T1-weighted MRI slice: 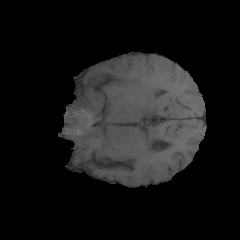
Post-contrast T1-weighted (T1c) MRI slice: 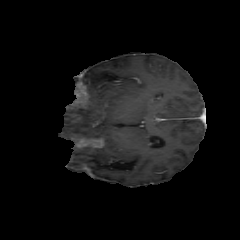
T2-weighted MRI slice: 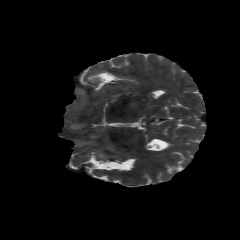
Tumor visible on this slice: yes